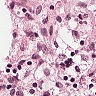
Metastatic tissue present: no